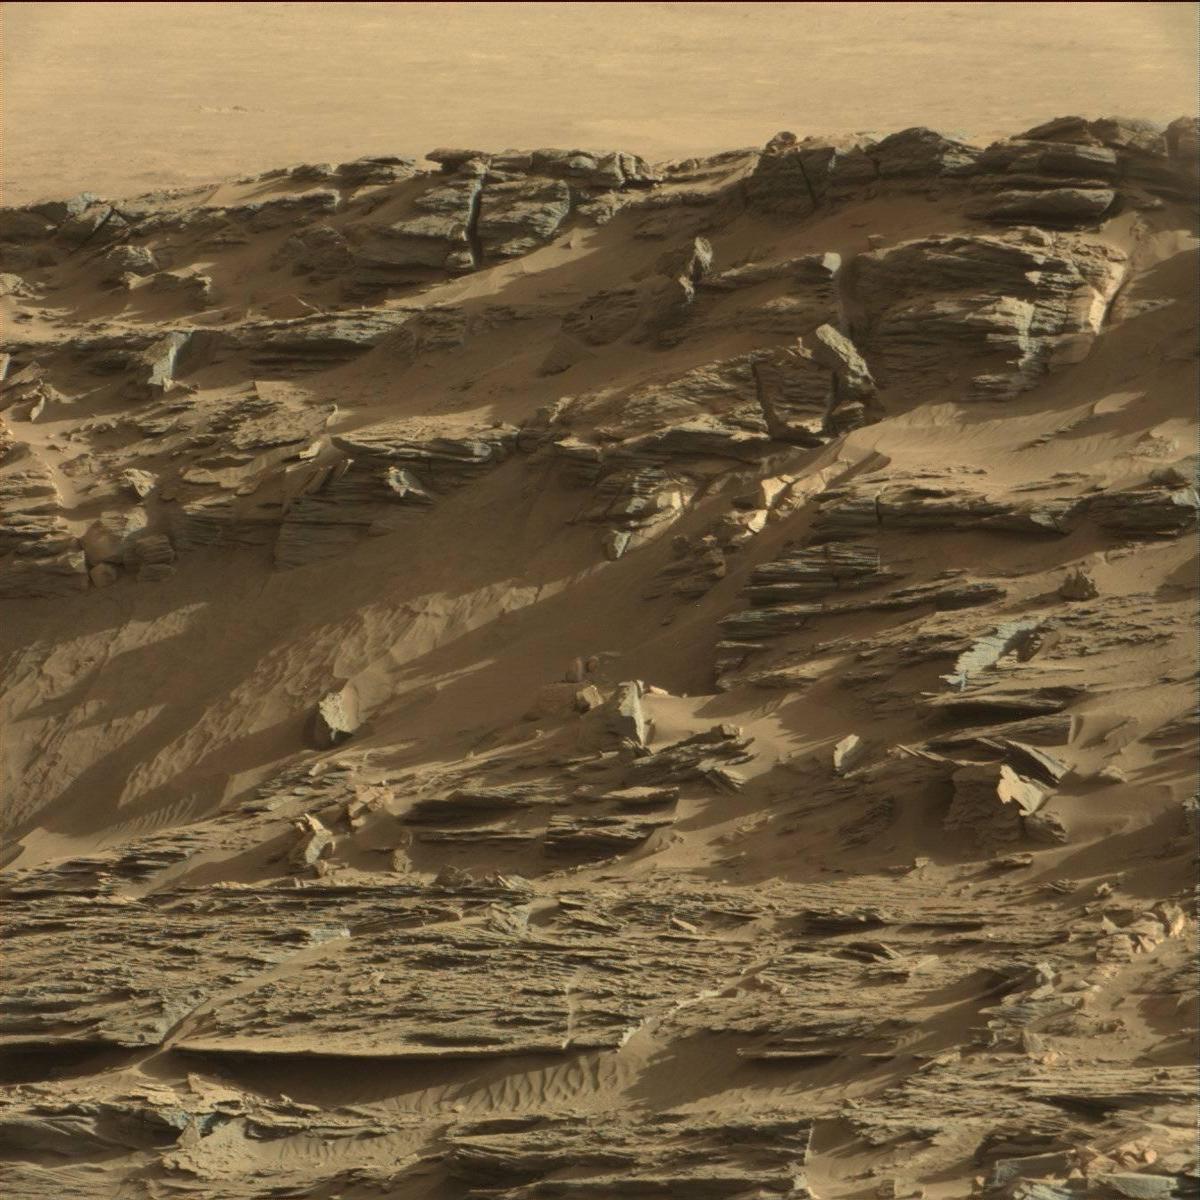
Terrain classes present: Bedrock, Sand / Soil